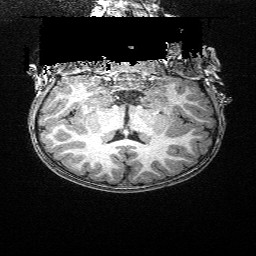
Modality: T1w
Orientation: sagittal